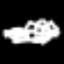
Label: squiggle